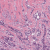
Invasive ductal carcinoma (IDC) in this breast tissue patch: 1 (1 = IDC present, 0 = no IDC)